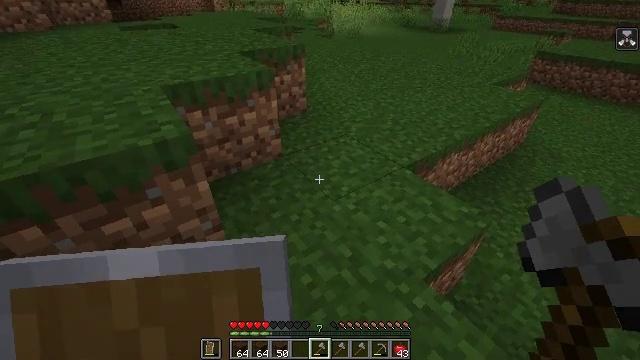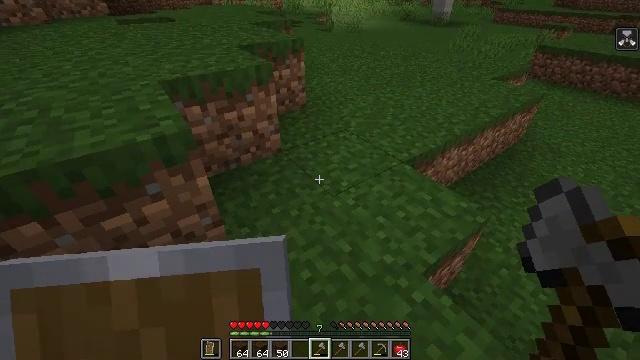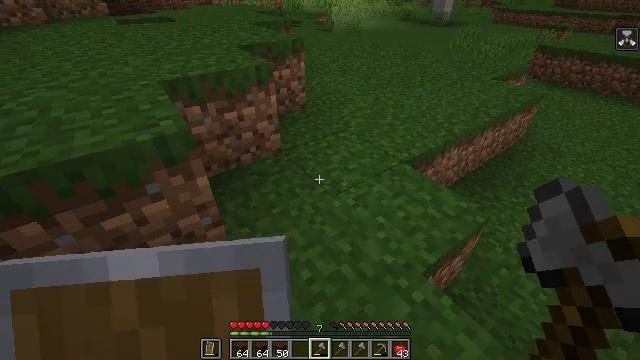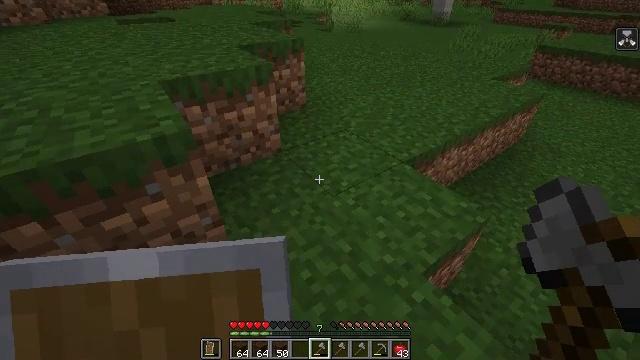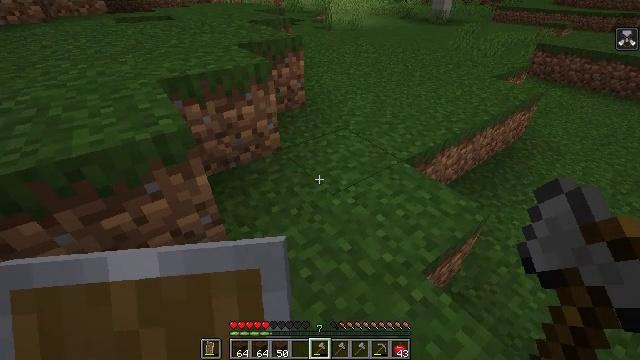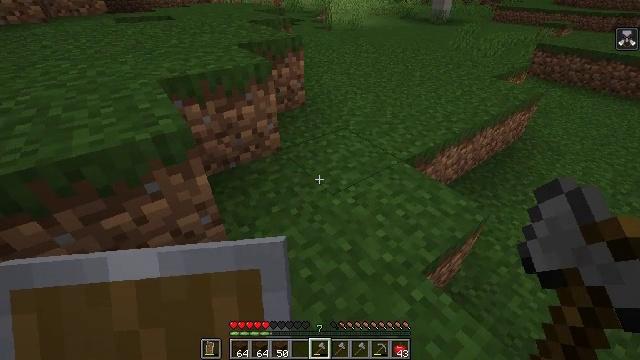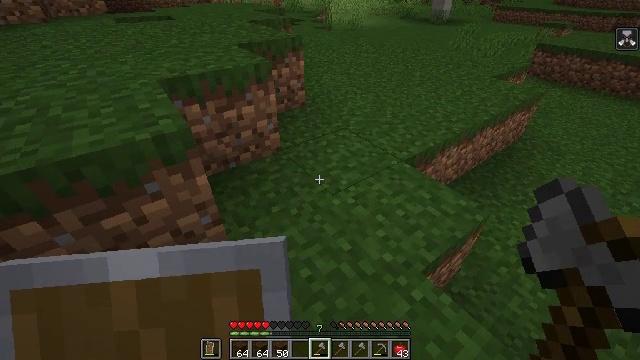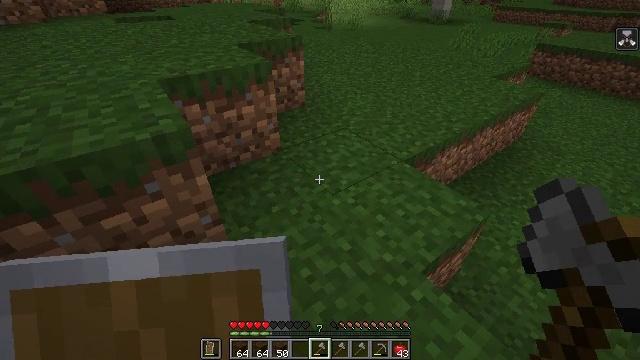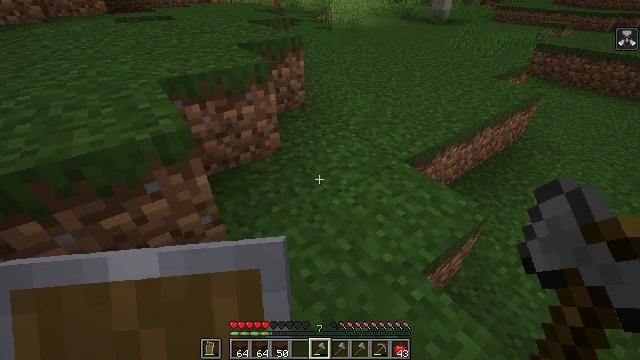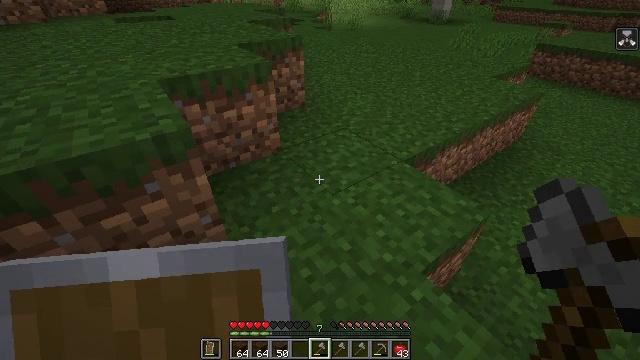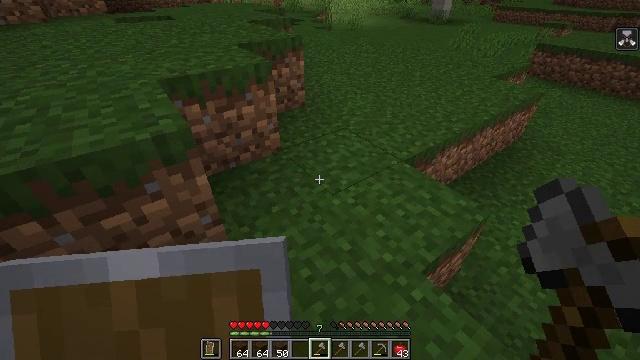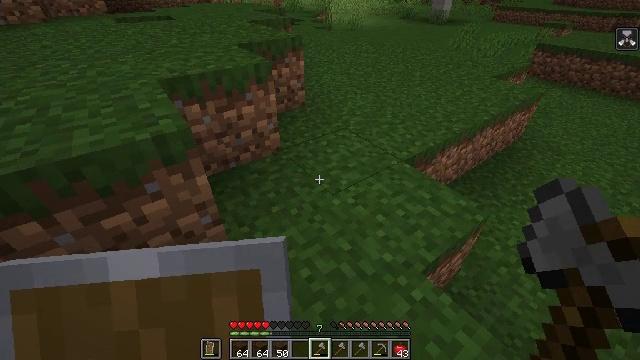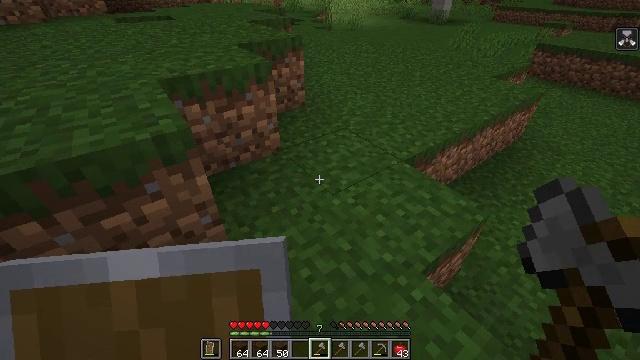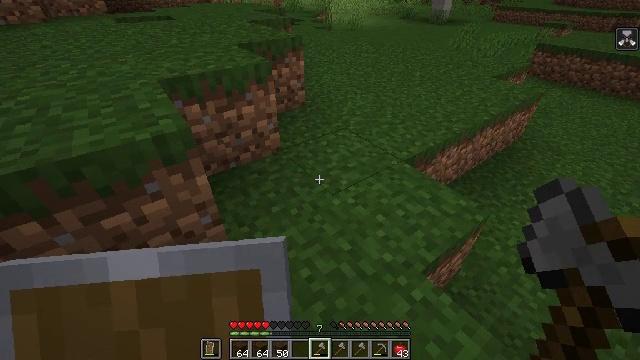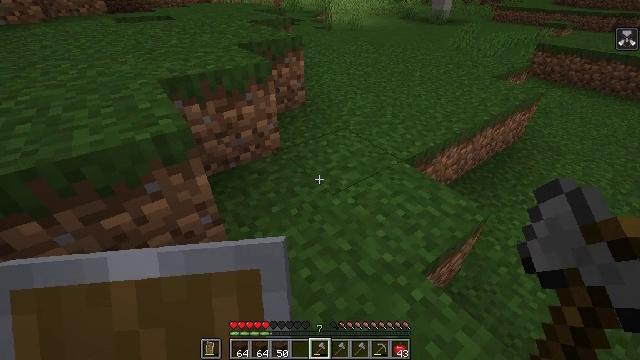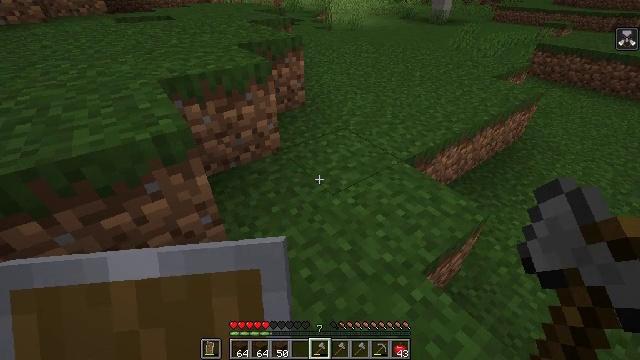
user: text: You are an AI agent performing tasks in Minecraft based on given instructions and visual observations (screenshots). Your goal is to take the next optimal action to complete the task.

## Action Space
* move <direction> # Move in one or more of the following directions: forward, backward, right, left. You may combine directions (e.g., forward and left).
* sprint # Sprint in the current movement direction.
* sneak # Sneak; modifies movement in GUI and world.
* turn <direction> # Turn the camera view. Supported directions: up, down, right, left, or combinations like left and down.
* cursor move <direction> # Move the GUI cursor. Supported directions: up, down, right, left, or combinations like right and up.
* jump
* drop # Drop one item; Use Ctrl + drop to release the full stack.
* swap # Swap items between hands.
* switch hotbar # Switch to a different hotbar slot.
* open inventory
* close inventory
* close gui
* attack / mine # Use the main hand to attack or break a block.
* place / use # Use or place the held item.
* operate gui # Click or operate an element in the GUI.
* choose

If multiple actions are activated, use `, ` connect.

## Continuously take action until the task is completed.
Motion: motion action
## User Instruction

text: Trim the tree by mining oak leaves.
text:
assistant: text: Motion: turn down
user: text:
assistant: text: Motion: no_op
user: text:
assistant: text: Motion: no_op
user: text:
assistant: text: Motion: no_op
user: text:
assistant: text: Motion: no_op
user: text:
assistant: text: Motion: no_op
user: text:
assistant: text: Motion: no_op
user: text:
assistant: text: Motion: no_op
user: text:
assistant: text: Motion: no_op
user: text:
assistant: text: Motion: no_op
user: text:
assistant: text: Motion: no_op
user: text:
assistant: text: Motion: no_op
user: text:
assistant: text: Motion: no_op
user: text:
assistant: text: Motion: no_op
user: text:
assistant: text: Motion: no_op
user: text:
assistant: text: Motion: no_op
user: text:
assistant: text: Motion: no_op
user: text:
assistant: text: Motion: no_op
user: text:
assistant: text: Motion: no_op
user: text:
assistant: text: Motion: no_op
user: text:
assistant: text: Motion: no_op
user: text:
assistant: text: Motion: no_op
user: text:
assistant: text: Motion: no_op
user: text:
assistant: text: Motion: no_op
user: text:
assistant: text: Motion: no_op
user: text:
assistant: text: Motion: no_op
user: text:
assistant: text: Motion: no_op
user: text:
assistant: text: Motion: no_op
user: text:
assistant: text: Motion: no_op
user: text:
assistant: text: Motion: no_op